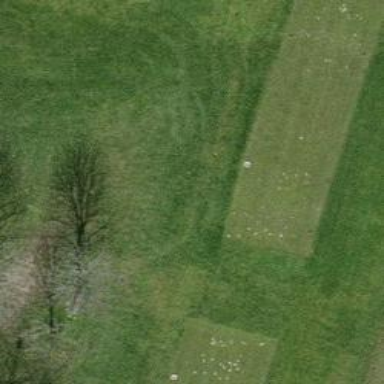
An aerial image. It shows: Grassy area designated as golf tee.